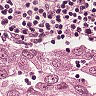
Metastatic tissue present: yes